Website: bh-photo
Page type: address-validator
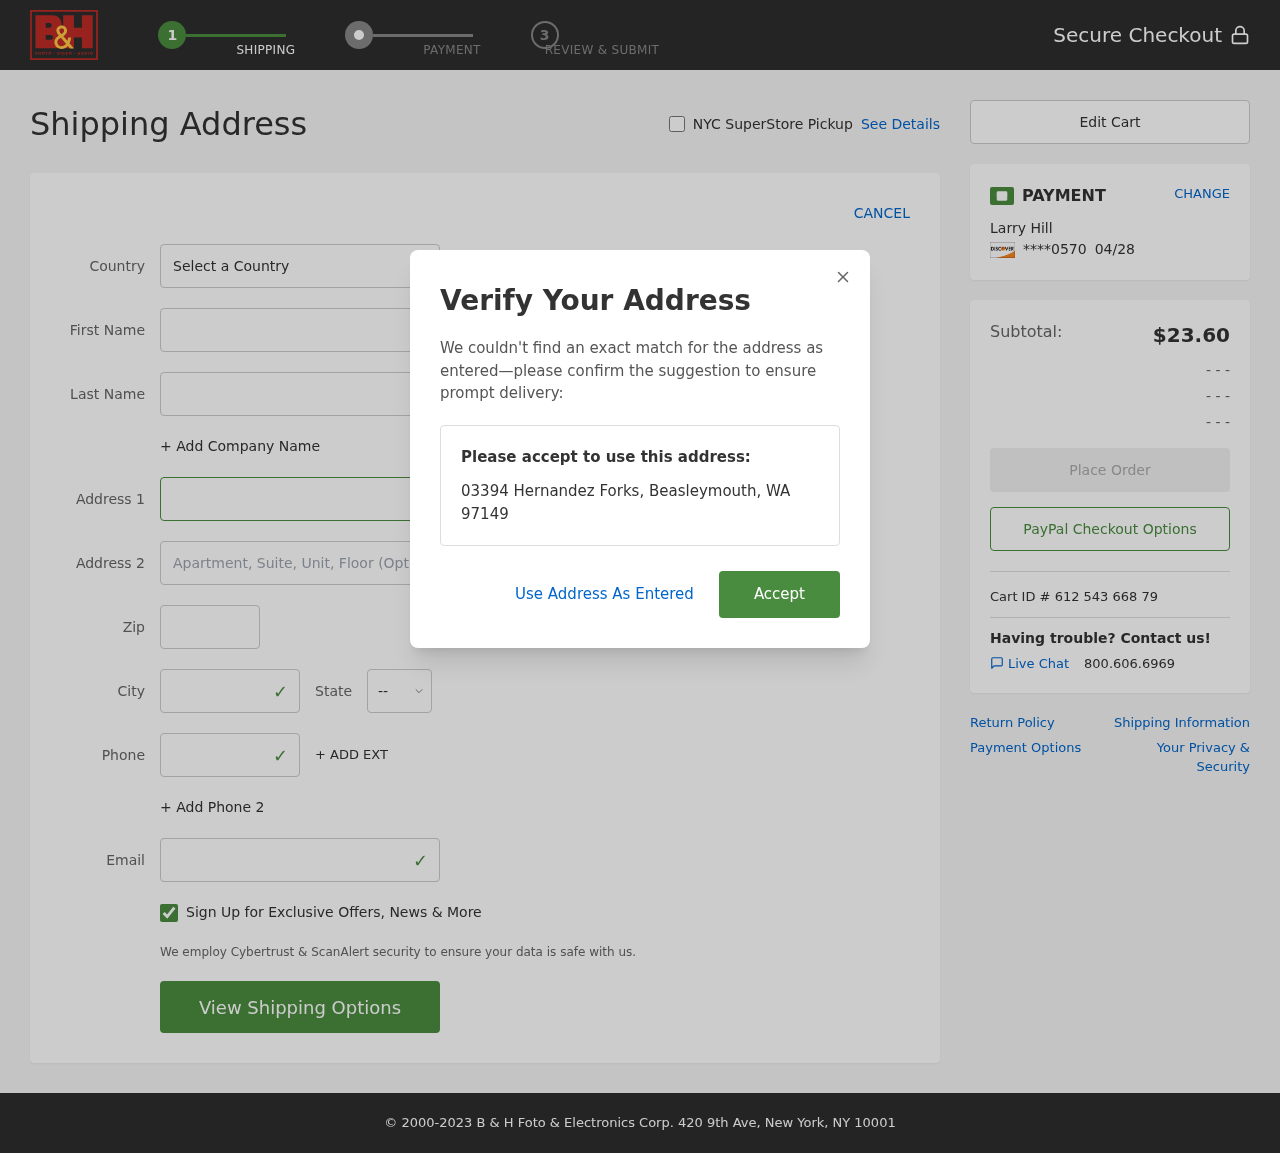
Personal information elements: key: PII_CARD_EXPIRY
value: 04/28
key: PII_CARD_LAST4
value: ****0570
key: PII_CITY
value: Beasleymouth
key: PII_COUNTRY
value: United States
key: PII_EMAIL
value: larry_hill@hotmail.com
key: PII_FIRSTNAME
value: Larry
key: PII_FULLNAME
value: Larry Hill
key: PII_LASTNAME
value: Hill
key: PII_PHONE
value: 4847958773
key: PII_POSTCODE
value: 97149
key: PII_STATE_ABBR
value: WA
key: PII_STREET
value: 03394 Hernandez Forks
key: PII_CITY_STATE_ZIP
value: Beasleymouth, WA 97149
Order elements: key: ORDER_SUBTOTAL
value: $23.60
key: ORDER_ID
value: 612 543 668 79